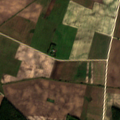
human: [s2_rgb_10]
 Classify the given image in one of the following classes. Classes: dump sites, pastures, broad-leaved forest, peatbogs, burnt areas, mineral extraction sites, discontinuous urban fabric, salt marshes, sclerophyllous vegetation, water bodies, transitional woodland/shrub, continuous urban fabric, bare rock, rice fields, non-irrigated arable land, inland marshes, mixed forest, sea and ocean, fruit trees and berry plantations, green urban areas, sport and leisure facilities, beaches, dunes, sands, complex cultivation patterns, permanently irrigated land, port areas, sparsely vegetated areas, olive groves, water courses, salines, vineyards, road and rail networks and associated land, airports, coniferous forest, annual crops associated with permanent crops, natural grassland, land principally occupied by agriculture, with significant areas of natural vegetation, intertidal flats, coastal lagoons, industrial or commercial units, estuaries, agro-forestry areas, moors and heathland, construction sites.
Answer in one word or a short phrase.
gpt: discontinuous urban fabric, non-irrigated arable land, broad-leaved forest